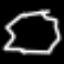
Label: octagon